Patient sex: M
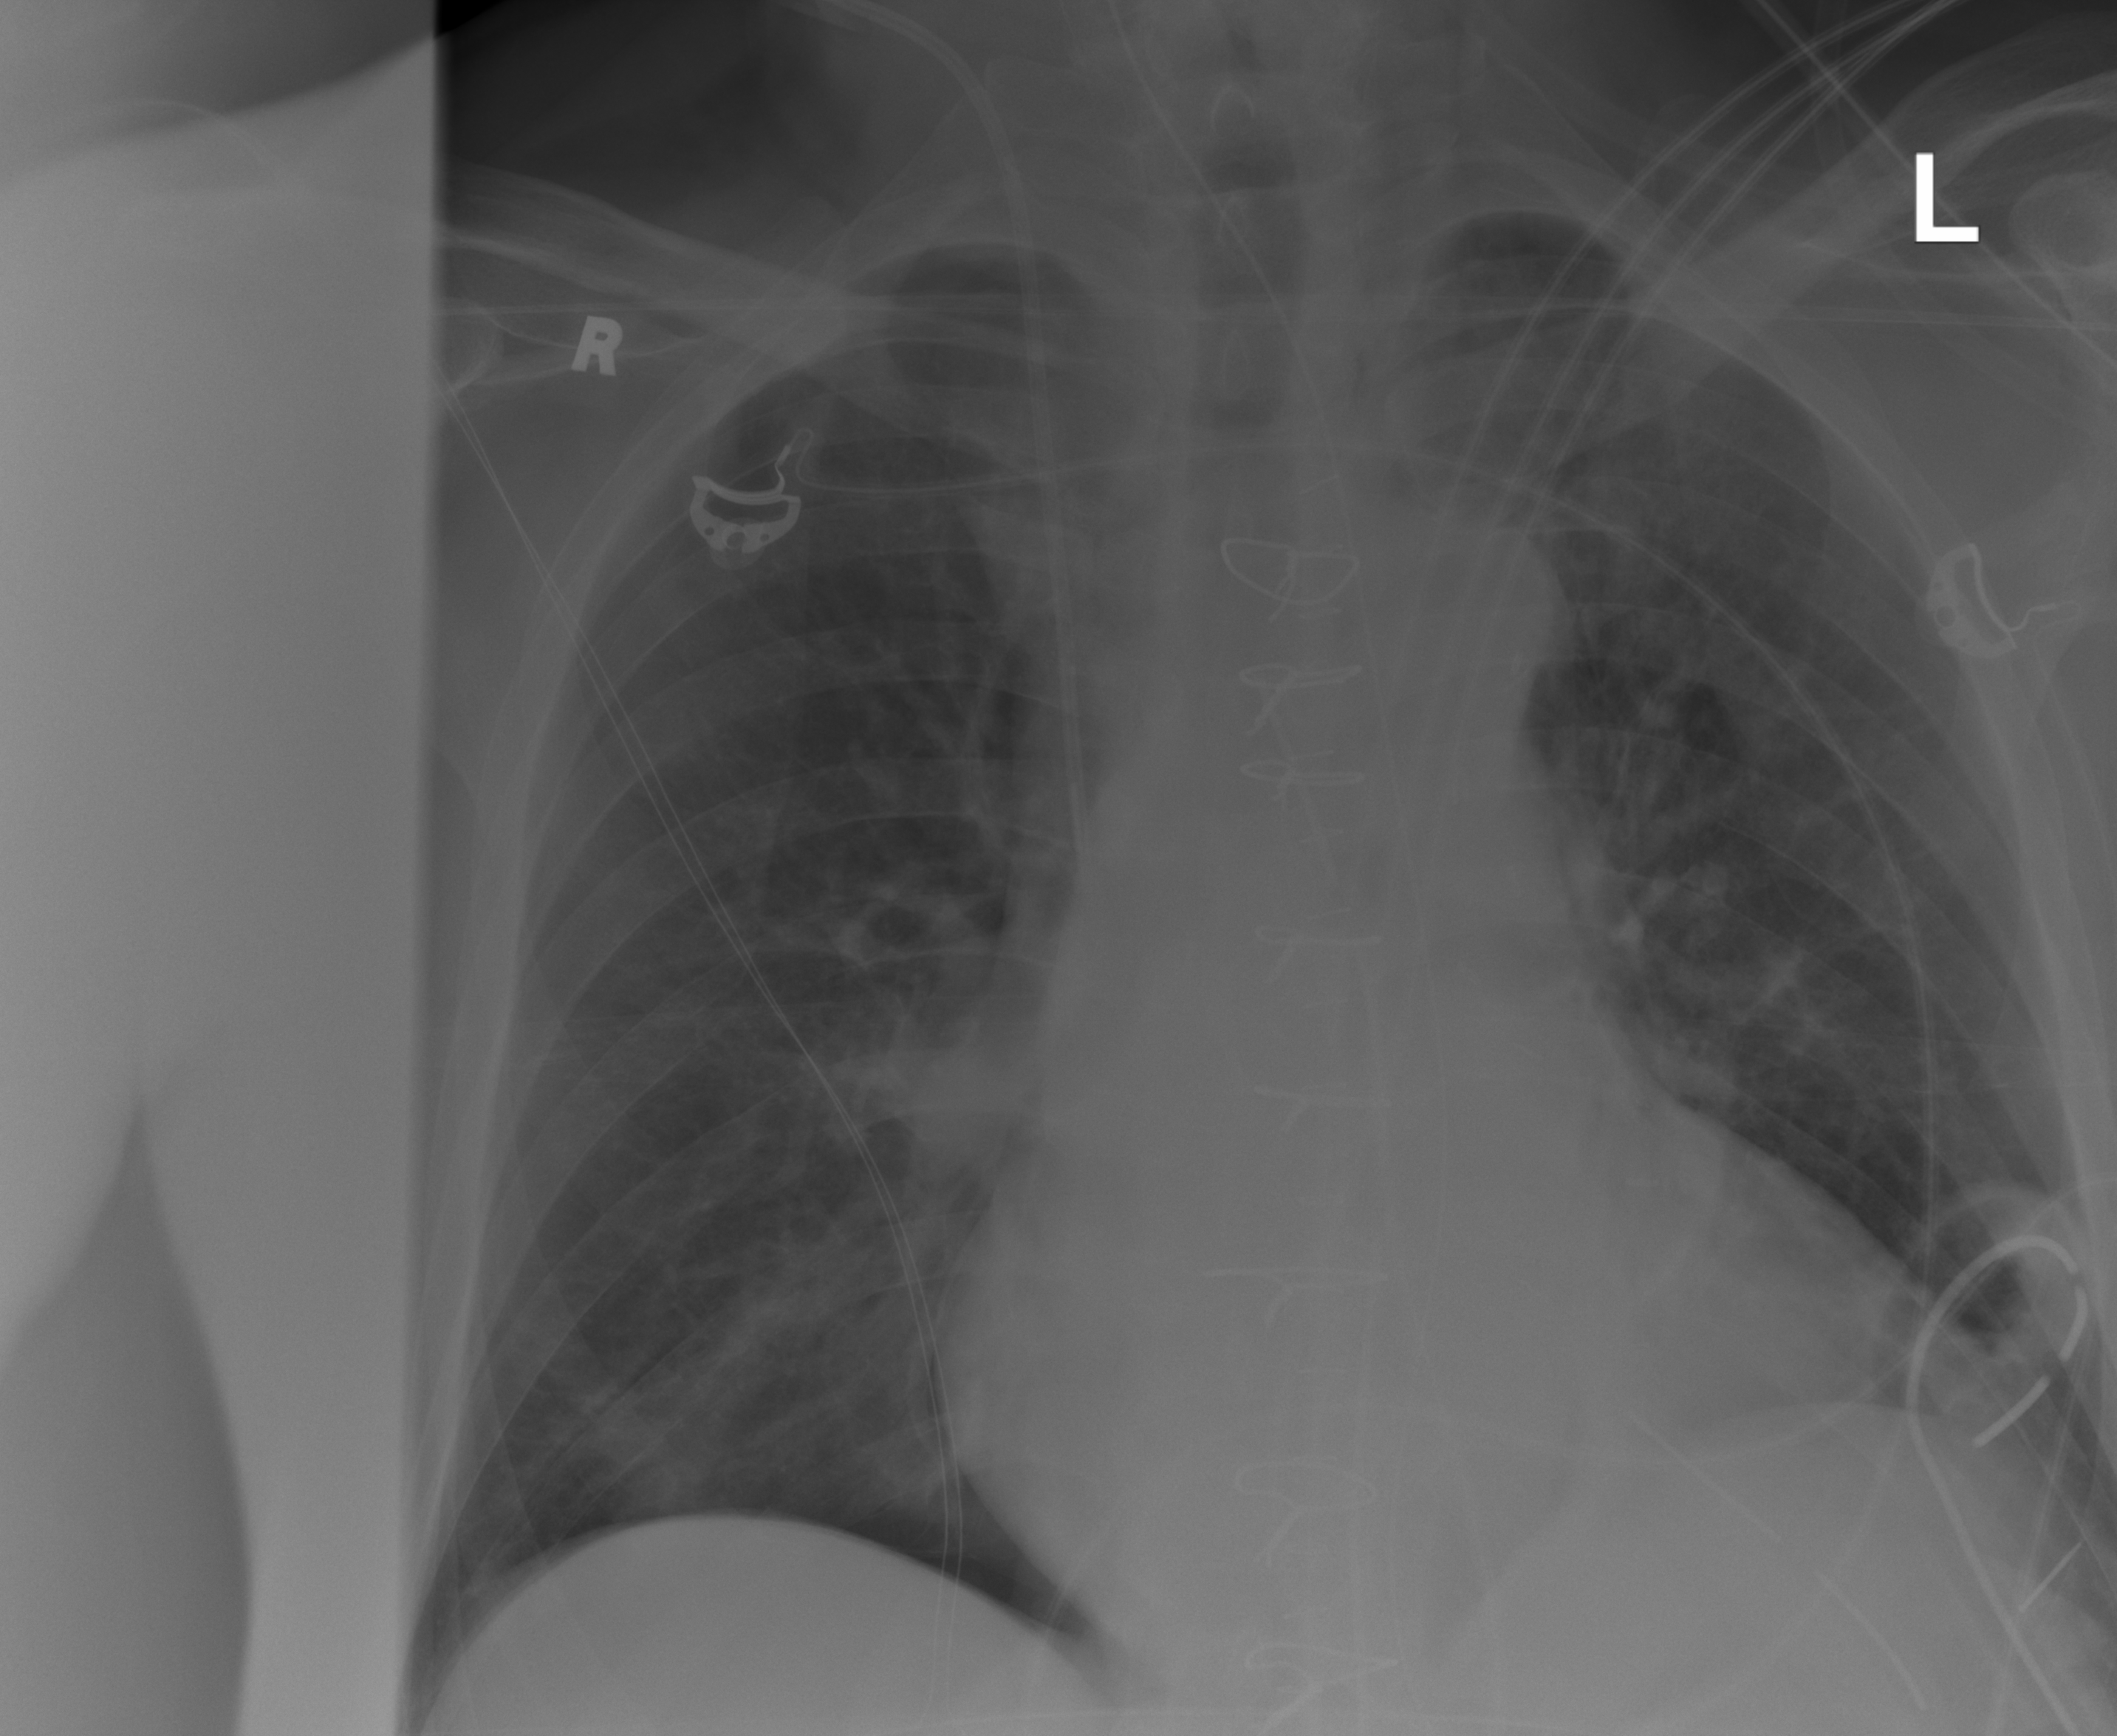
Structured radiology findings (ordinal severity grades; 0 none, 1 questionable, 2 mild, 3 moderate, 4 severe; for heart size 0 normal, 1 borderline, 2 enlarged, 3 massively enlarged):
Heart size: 2
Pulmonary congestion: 0
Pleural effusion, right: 0
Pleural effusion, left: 0
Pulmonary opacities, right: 0
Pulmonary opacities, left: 0
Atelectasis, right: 0
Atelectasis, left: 2